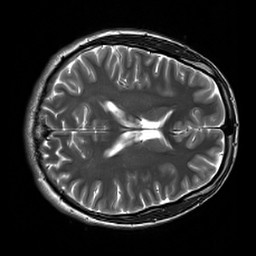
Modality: T2w
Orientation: axial
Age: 25
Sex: male
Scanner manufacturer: siemens
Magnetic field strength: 3 T
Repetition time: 7 s
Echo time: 0.09 s